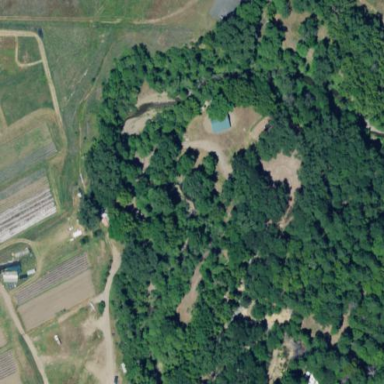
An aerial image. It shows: Summer camp located in leisure land.